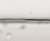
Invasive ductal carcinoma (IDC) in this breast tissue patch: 0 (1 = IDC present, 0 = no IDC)